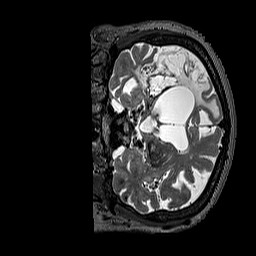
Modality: T2w
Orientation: coronal
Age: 71
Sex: female
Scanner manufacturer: siemens
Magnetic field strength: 3 T
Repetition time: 3.2 s
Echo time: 0.567 s